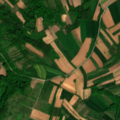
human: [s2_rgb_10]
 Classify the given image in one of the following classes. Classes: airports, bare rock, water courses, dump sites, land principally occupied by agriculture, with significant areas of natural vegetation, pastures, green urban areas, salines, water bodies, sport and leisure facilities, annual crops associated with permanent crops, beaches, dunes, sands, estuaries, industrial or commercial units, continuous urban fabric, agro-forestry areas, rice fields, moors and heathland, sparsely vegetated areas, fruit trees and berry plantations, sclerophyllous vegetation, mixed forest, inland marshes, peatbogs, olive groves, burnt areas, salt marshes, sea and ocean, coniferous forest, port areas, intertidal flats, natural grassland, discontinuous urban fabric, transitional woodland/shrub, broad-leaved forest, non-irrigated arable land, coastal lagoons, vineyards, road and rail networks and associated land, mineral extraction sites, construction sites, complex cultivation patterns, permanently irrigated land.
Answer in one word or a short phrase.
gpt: non-irrigated arable land, complex cultivation patterns, land principally occupied by agriculture, with significant areas of natural vegetation, broad-leaved forest